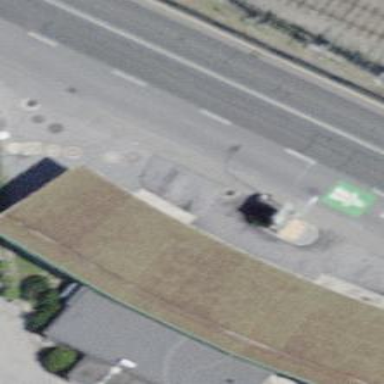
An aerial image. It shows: Building designated for providing fuel.